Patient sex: M
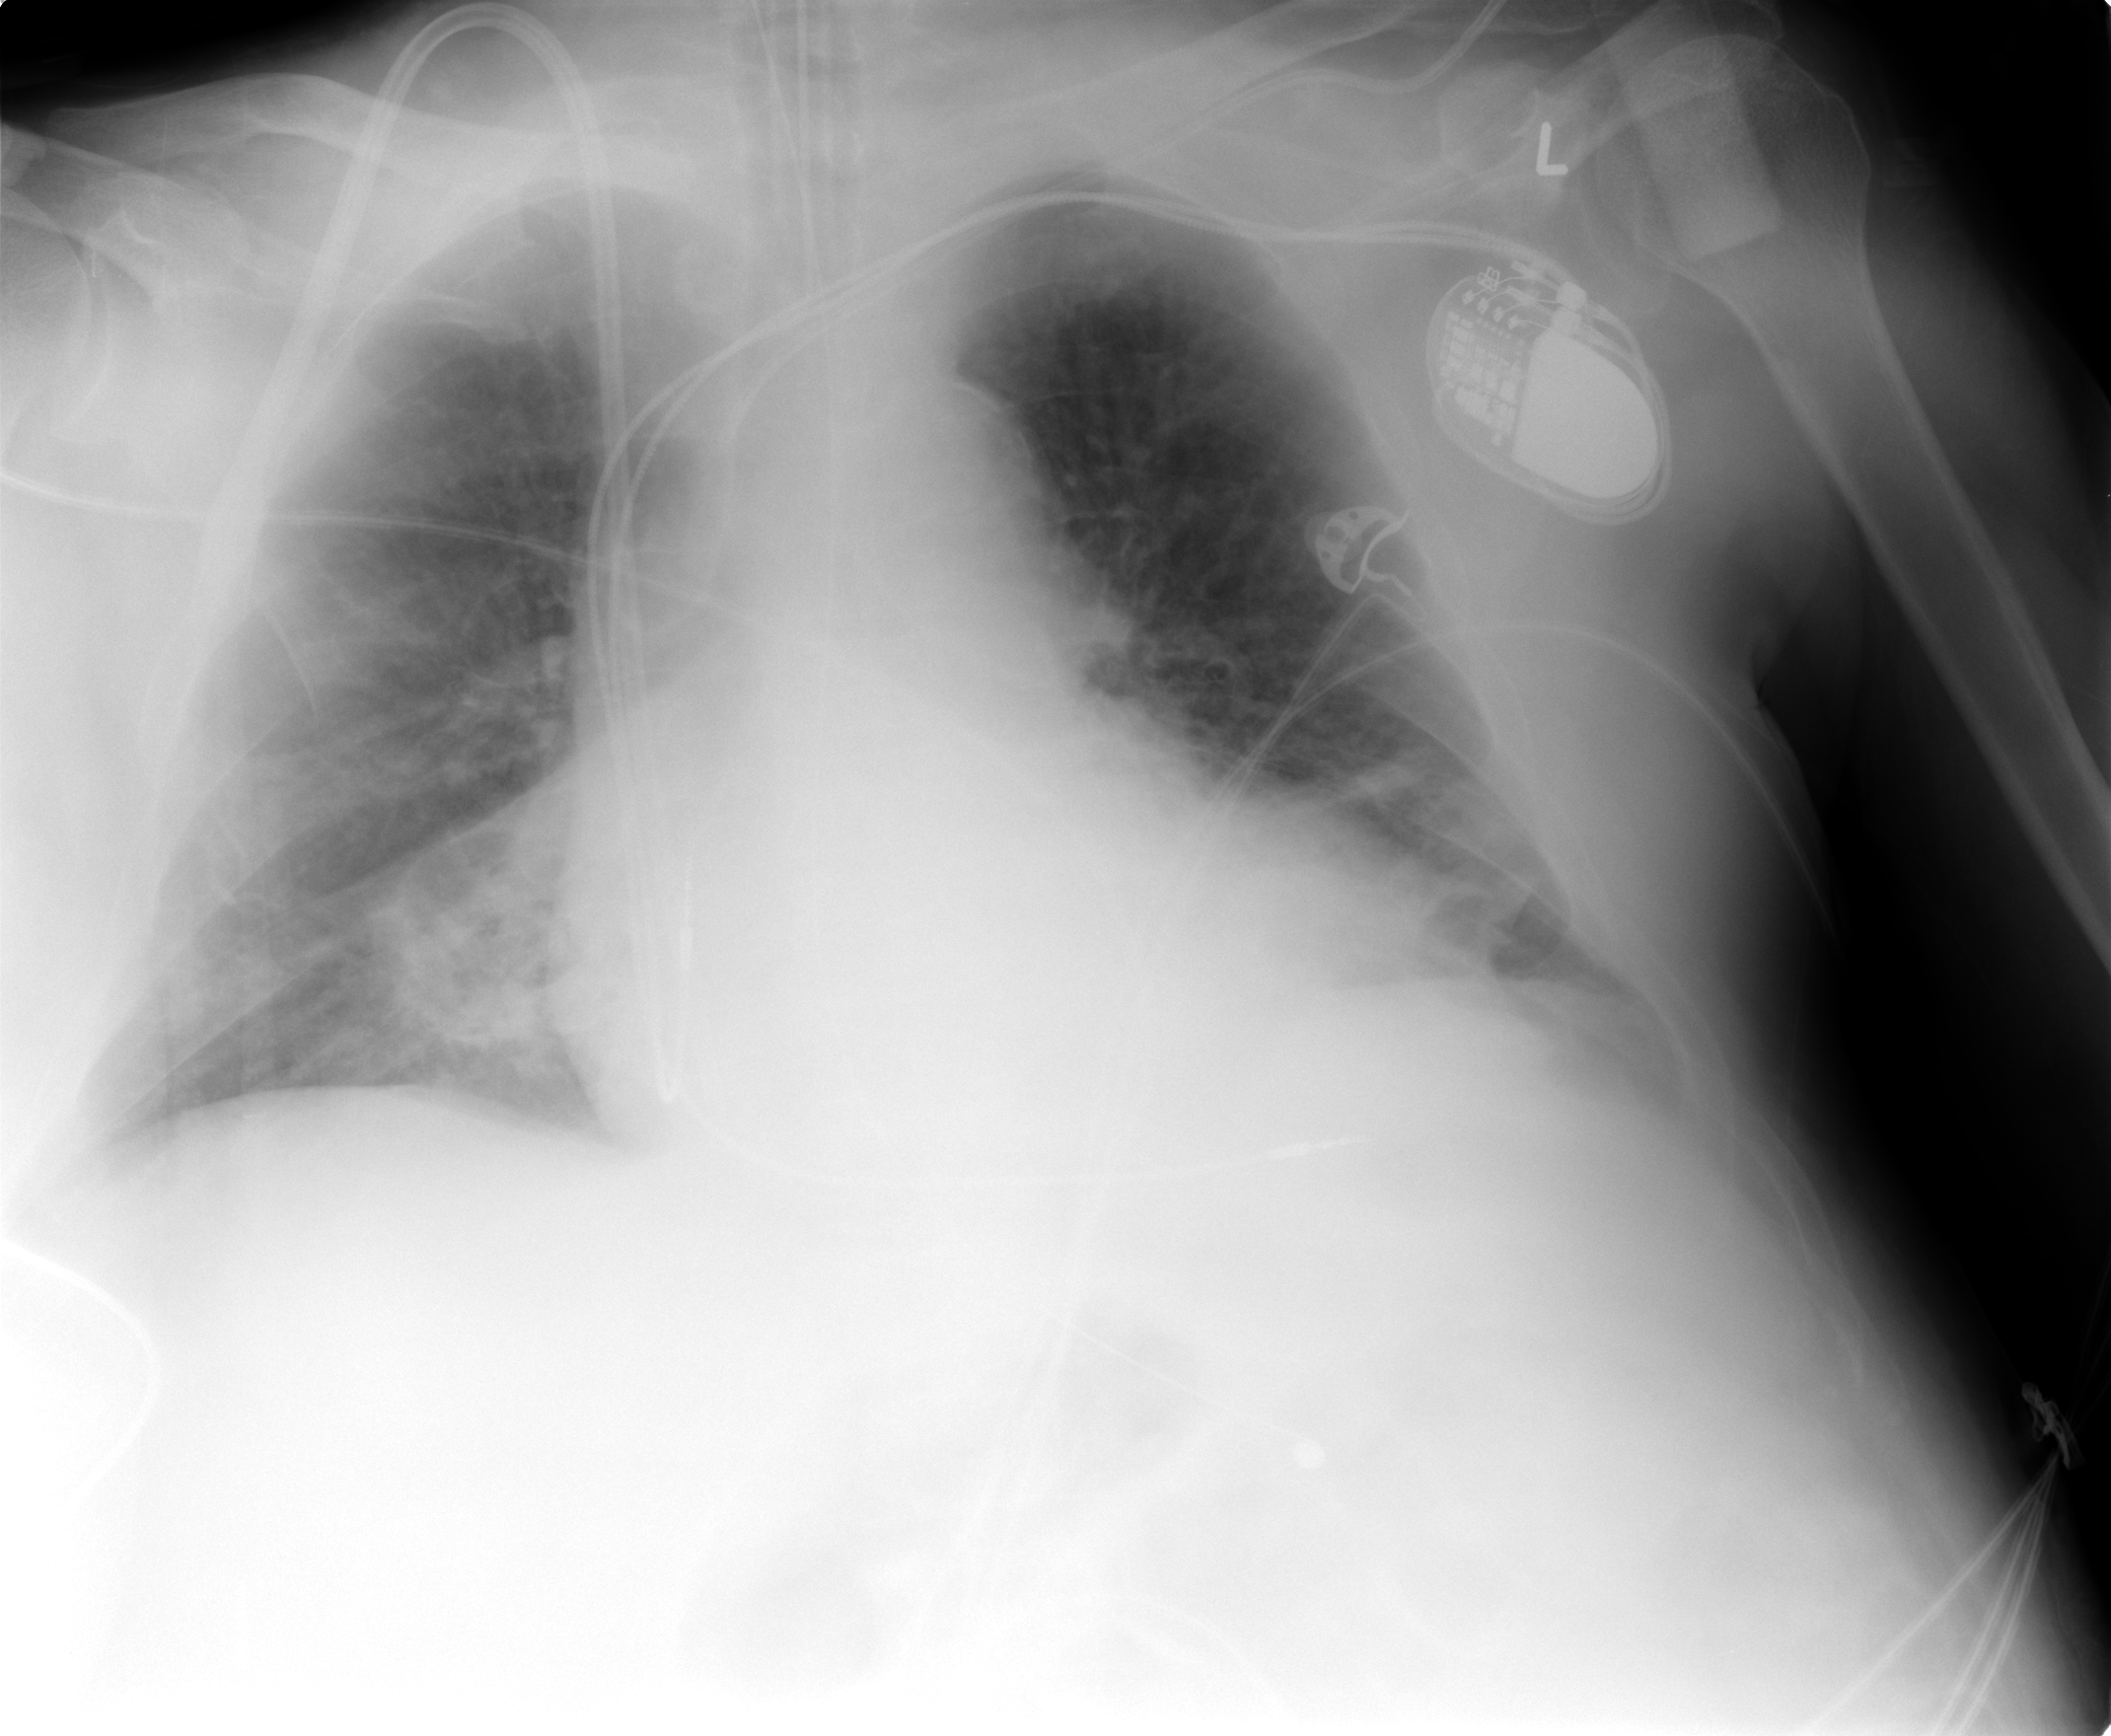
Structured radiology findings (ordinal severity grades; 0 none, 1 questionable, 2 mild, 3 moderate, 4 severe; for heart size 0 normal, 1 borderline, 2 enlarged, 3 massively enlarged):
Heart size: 2
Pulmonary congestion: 2
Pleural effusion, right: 1
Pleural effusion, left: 0
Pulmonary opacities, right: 3
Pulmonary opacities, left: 0
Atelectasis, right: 2
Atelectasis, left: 2